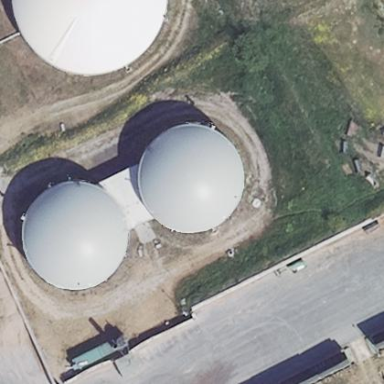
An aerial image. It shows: Storage tank that is man-made.